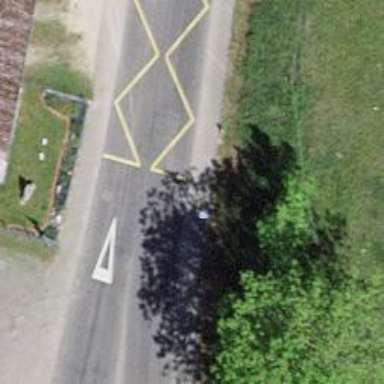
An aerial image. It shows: Public transport stop position.